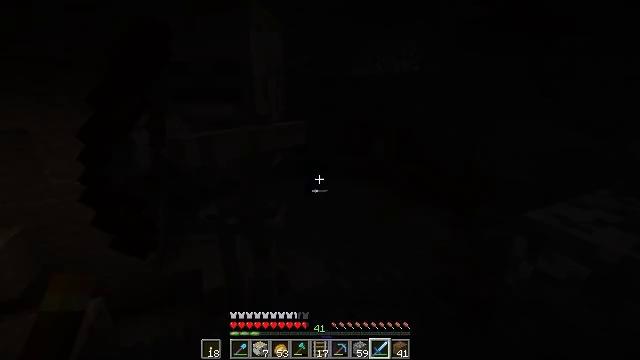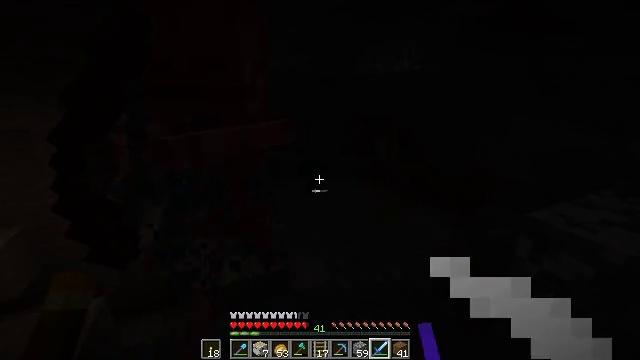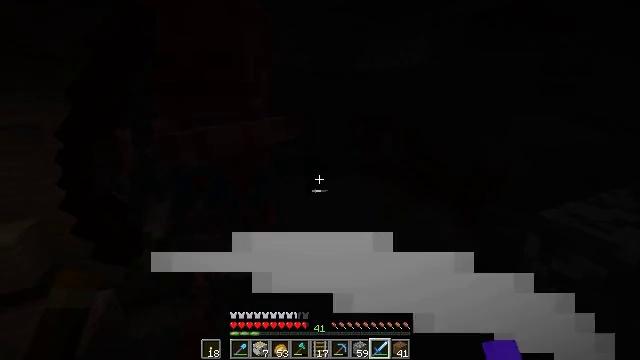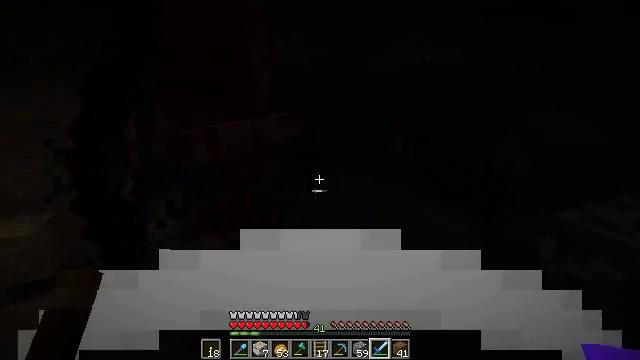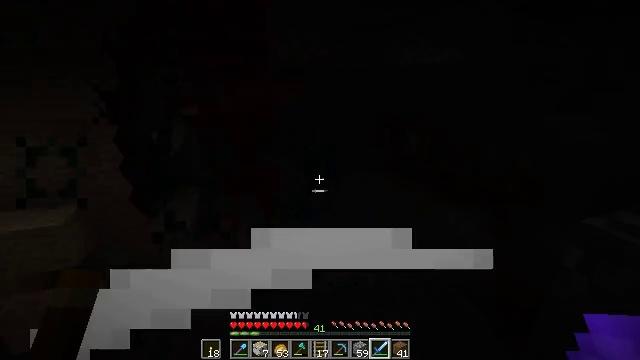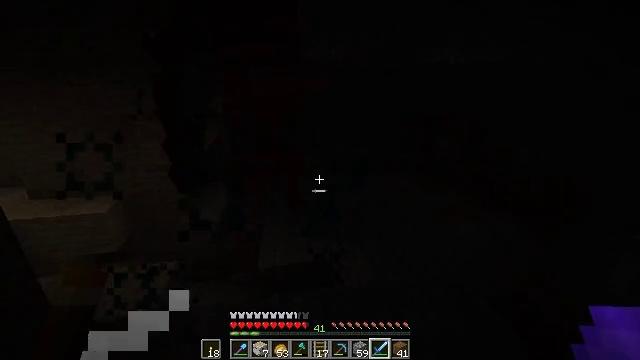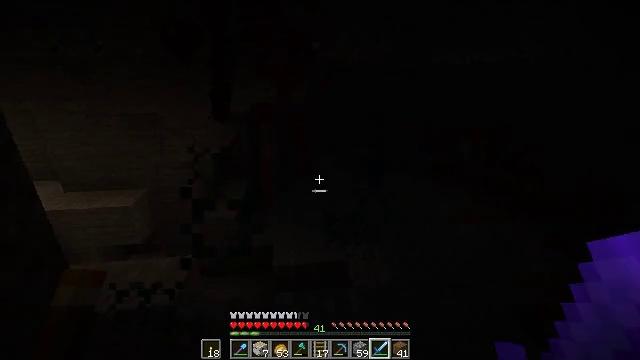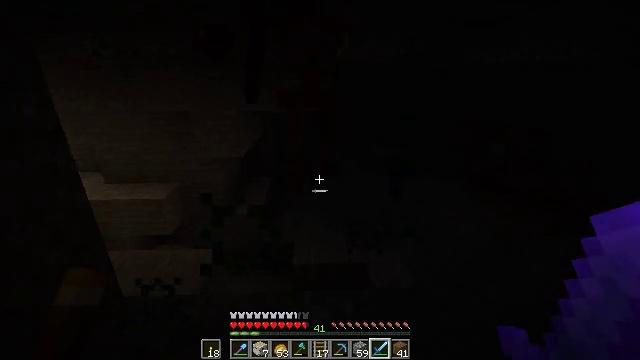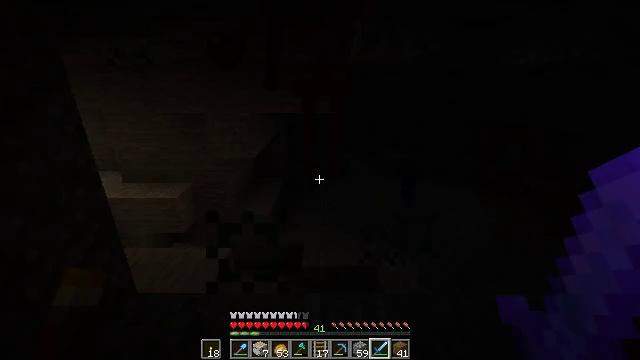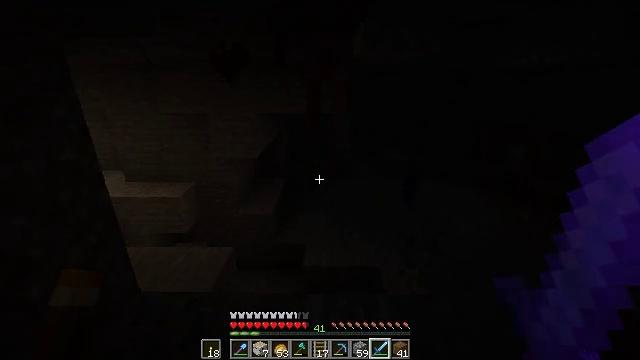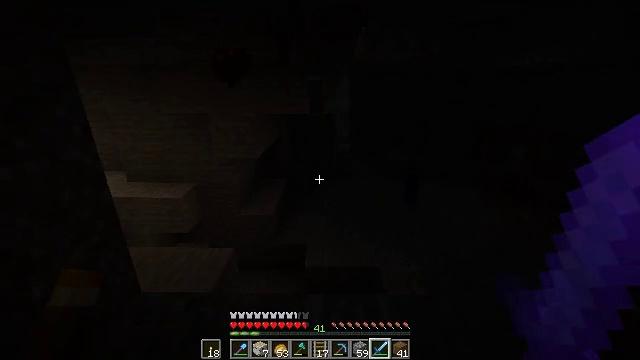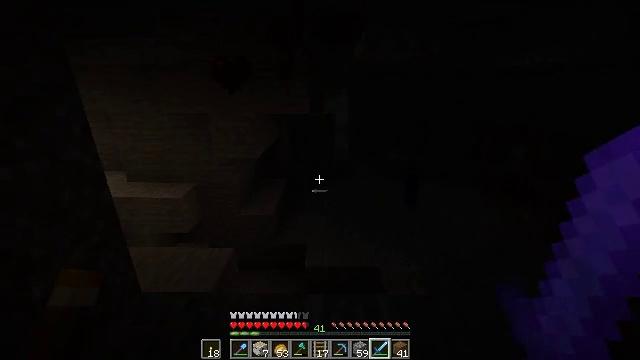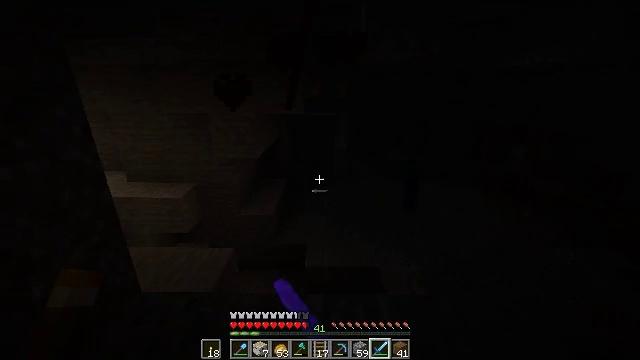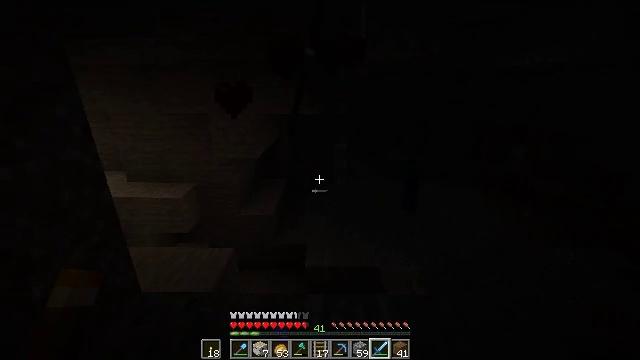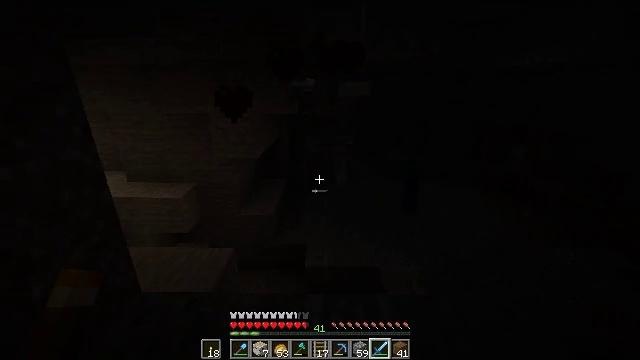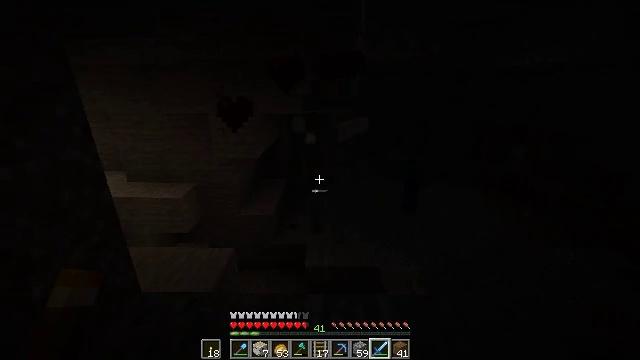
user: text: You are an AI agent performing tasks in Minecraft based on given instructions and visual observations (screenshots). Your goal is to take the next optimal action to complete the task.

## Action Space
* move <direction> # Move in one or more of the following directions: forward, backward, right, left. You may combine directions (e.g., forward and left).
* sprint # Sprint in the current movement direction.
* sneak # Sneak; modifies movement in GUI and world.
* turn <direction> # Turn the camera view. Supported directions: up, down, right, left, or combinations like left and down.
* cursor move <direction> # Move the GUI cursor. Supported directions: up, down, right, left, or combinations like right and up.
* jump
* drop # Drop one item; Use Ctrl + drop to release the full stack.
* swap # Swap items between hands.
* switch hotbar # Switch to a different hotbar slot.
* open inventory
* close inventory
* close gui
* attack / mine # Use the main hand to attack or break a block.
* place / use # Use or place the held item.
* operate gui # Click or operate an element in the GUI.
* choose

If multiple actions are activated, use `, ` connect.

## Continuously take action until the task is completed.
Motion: motion action
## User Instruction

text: Hunt the skeleton.
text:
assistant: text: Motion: no_op
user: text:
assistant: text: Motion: turn left
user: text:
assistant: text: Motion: turn left
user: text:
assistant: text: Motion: turn left
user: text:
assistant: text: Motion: turn left
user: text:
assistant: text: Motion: turn left
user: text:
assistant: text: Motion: turn left
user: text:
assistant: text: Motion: turn left
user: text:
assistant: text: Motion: no_op
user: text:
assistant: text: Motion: no_op
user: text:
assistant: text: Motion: attack / mine
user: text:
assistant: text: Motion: attack / mine
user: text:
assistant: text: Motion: attack / mine
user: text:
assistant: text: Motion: attack / mine
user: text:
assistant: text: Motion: attack / mine
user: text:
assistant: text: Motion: attack / mine
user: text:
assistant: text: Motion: attack / mine
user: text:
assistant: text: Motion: turn right, attack / mine
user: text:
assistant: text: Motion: turn right
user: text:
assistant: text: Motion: no_op
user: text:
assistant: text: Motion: no_op
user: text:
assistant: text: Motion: no_op
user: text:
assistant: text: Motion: no_op
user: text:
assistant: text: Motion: no_op
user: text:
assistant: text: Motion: no_op
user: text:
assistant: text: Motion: turn left and down
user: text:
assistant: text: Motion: move forward, turn left and down
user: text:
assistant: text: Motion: move forward, turn left and down
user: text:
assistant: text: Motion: move forward, turn left and down
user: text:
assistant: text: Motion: move forward, turn left, attack / mine